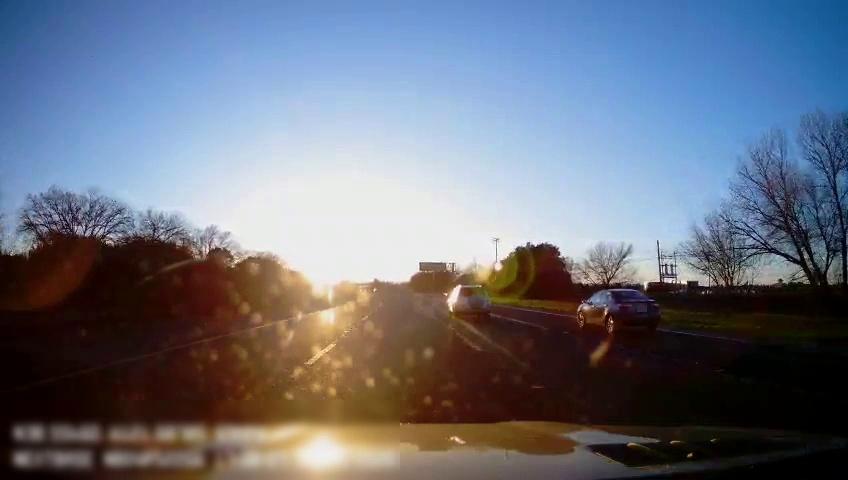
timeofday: Day
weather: Sunny
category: Drivable Space
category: Vehicles | Car
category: Vehicles | SUV
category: Lanes | Alternate Lane
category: Lanes | Current Lane
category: Lanes | Current Lane
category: Lanes | Alternate Lane
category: Lanes | Alternate Lane
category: Traffic | Signs